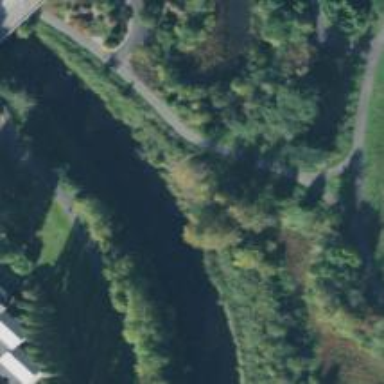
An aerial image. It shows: Asphalt cycleway.